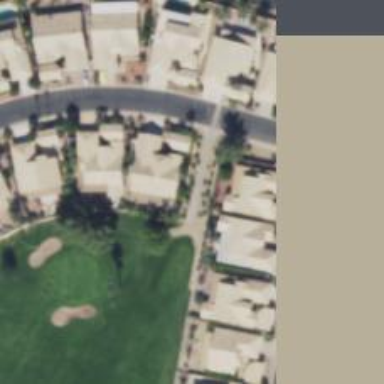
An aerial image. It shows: Footway that doubles as golf path.